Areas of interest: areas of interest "Transportation stations"
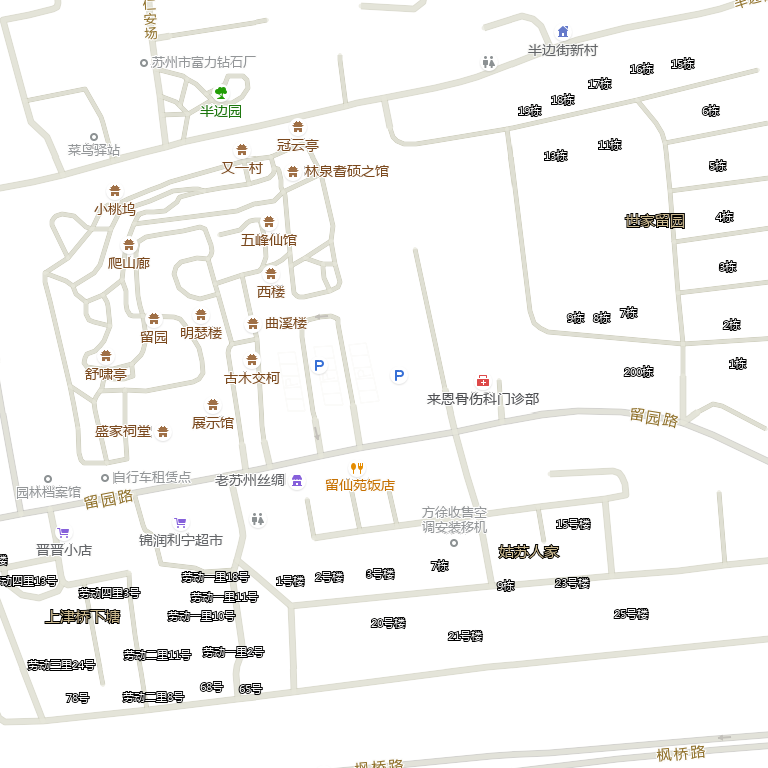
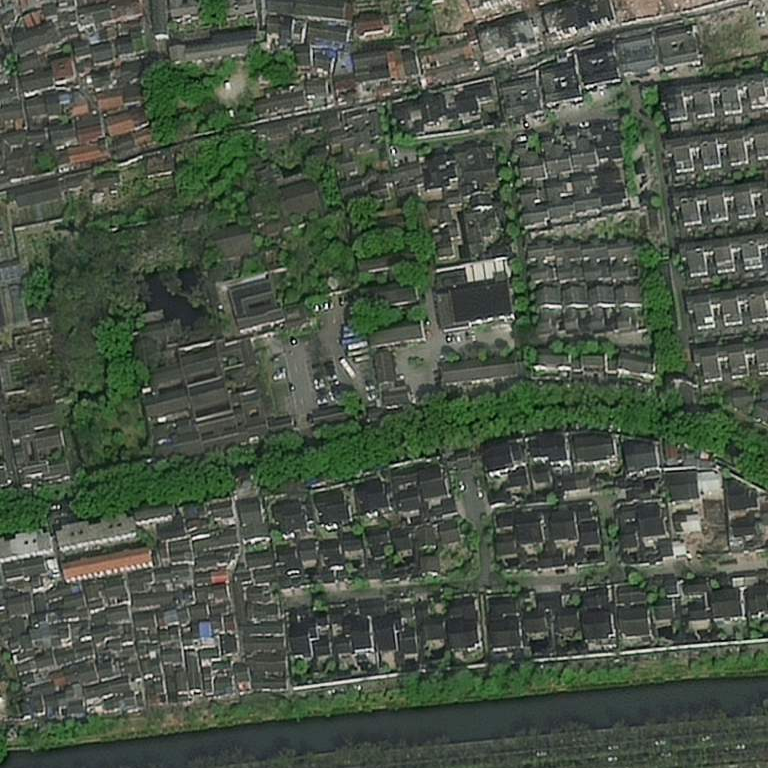